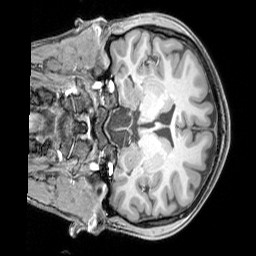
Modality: T1w
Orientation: coronal
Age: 19
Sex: female
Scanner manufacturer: siemens
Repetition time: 2.3 s
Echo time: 0.00226 s